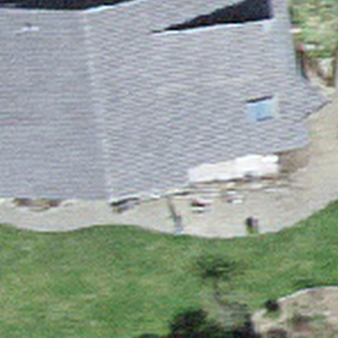
Label: other